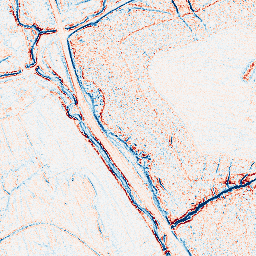
Category: edge_preserving
Decomposition family: anisotropic_diffusion
Decomposition parameters: iterations: 10
kappa: 100
gamma: 0.05
Upsampling method: edge_directed
Upsampling parameters: scale: 4
Upsampling scale: 4